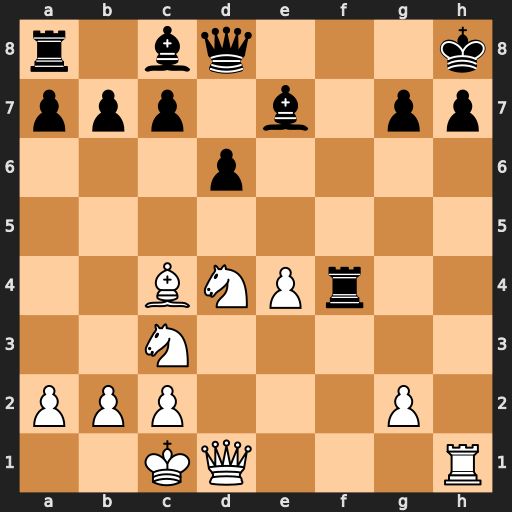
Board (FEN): r1bq3k/ppp1b1pp/3p4/8/2BNPr2/2N5/PPP3P1/2KQ3R
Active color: w
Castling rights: -
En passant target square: -
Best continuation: Rxh7+ Kxh7 Qh5#